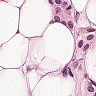
Metastatic tissue present: yes